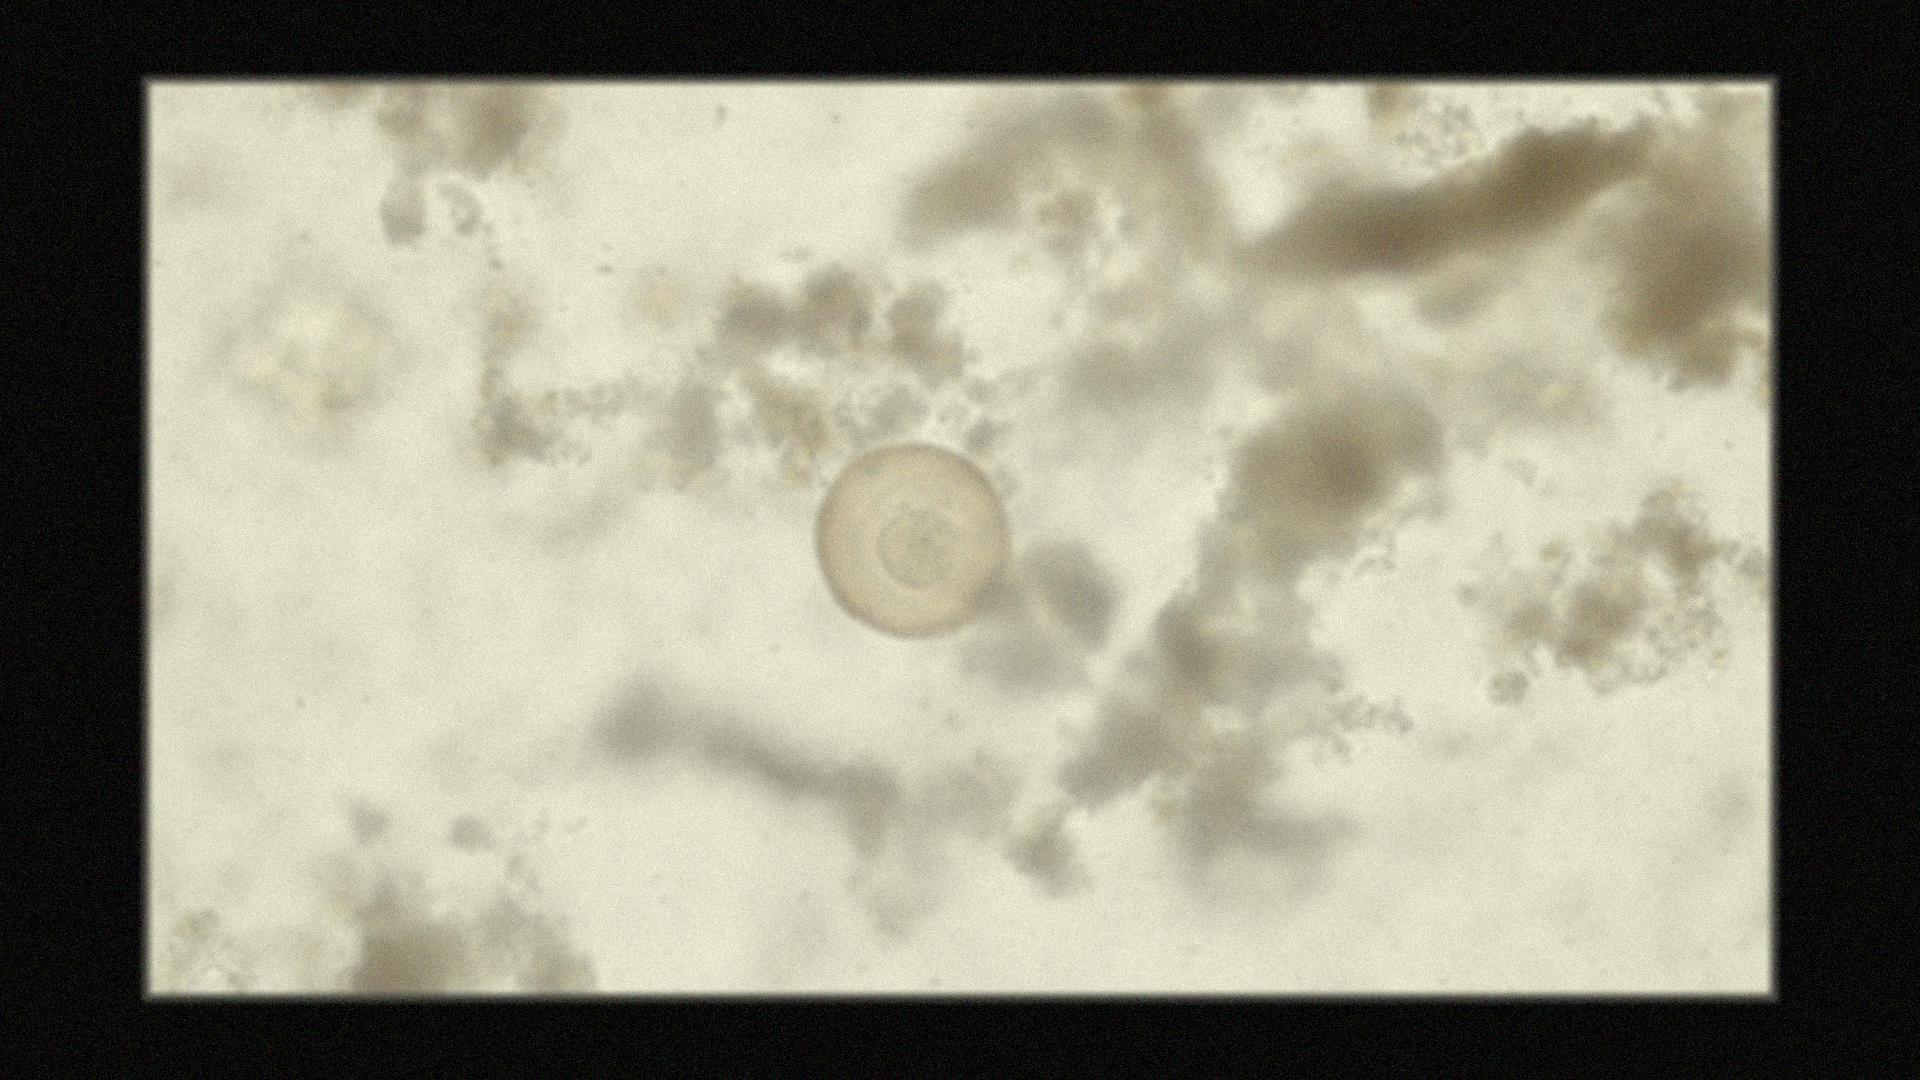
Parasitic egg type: Hymenolepis diminuta